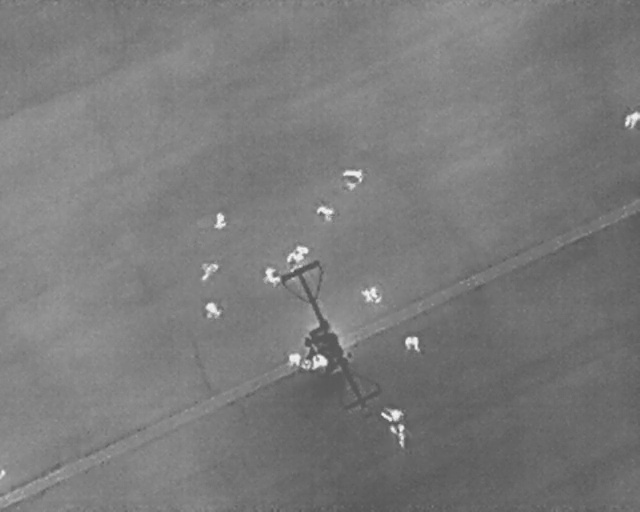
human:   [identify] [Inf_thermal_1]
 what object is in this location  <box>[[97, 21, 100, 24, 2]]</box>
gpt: <ref>1 medium person at the top right</ref>